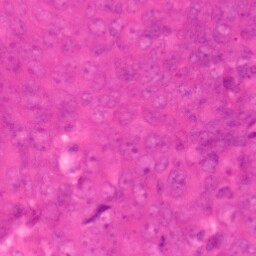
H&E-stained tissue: Colon